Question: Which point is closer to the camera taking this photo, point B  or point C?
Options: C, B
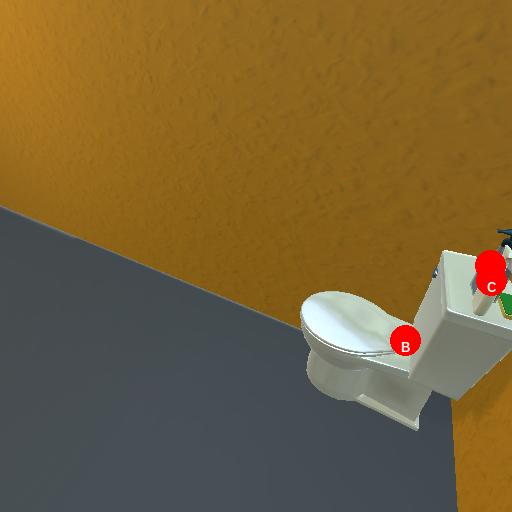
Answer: C